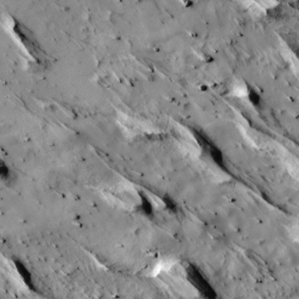
Label: non_frost